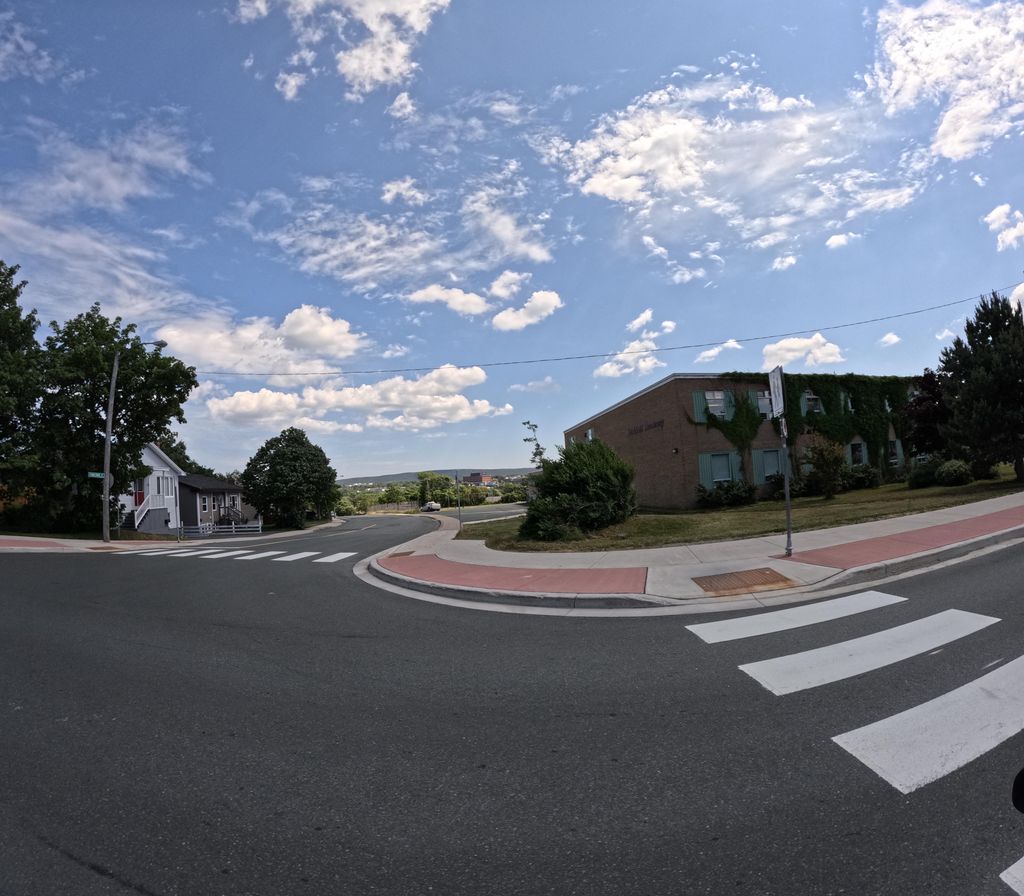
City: st_johns